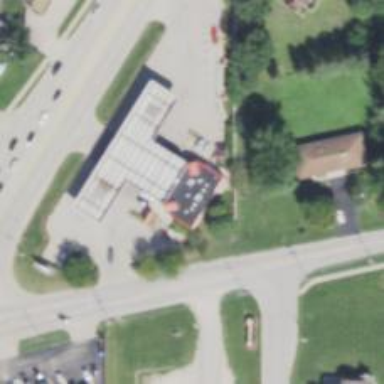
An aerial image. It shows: Convenience shop.